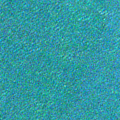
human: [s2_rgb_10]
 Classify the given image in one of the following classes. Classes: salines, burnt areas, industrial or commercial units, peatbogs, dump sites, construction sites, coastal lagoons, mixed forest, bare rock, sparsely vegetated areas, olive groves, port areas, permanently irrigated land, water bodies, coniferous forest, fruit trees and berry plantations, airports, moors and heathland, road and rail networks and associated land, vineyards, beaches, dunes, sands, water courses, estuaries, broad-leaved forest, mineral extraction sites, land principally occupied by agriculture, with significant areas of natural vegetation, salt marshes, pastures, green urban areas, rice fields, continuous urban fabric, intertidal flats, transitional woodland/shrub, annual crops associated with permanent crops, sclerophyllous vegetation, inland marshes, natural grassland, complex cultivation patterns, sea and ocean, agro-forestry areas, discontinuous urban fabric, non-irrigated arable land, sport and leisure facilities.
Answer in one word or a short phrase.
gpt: sea and ocean